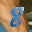
Label: 8